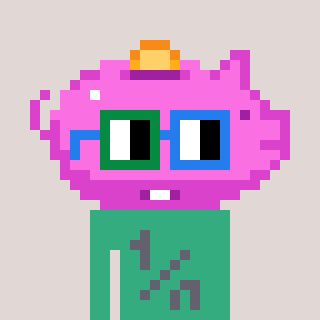
a pixel art character with square green and blue glasses, a piggybank-shaped head and a teal-colored body on a warm background